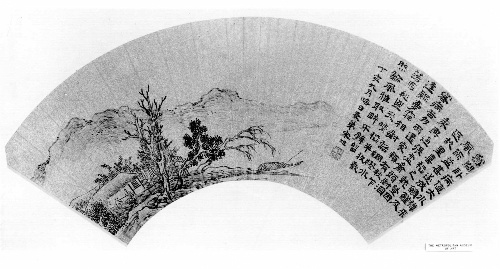
Title: 明   宋旭   書法   扇|Landscape
Artist: Song Xu
Artist bio: Chinese, 1525–after 1606
Date: 1587
Object type: Folding fan mounted as an album leaf
Classification: Paintings
Medium: Fan mounted as an album leaf; ink and color on gold paper
Culture: China
Period: Ming dynasty (1368–1644)
Dimensions: 7 1/2 x 21 3/4 in. (19.1 x 55.2 cm)
Department: Asian Art
Credit line: John Stewart Kennedy Fund, 1913
Accession year: 1913
Repository: Metropolitan Museum of Art, New York, NY
Tags: Landscapes